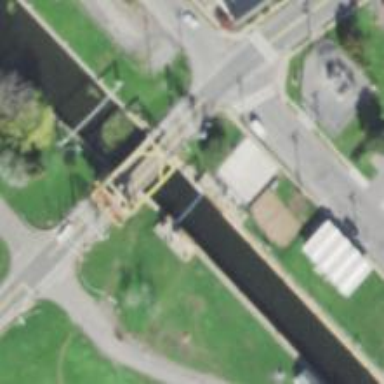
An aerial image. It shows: Lock gate along waterway.